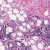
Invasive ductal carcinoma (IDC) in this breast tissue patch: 0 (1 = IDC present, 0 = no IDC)